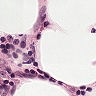
Metastatic tissue present: no